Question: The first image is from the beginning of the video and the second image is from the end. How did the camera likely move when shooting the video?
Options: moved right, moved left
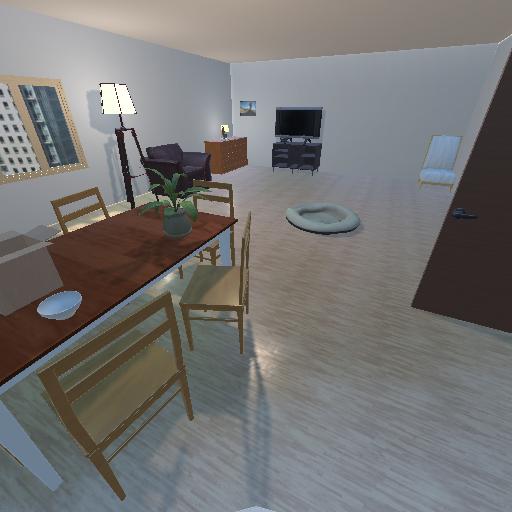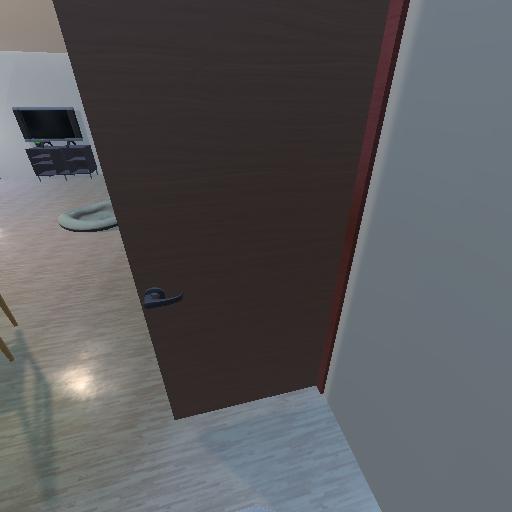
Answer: moved right